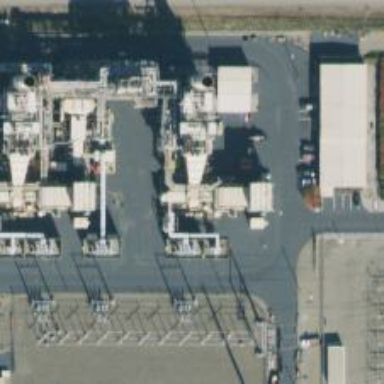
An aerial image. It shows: Gas turbine generator.